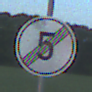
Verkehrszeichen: EndeGeschwindigkeit5
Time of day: SunriseSunset
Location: Outdoor (Nature)
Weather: PartlyCloudy
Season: NotSpecified
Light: Natural